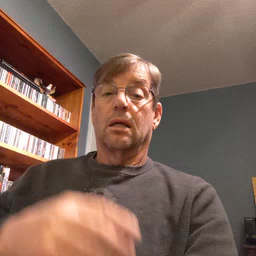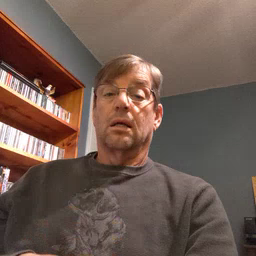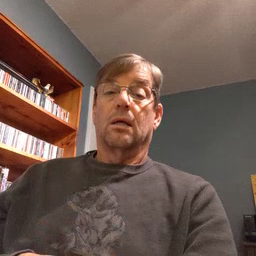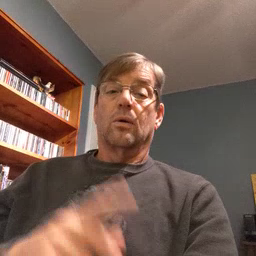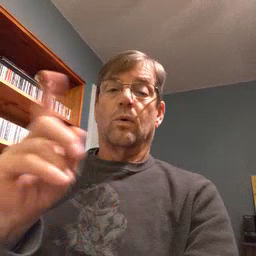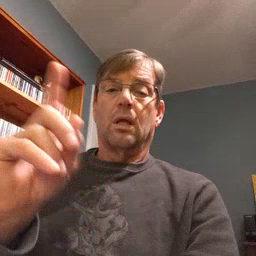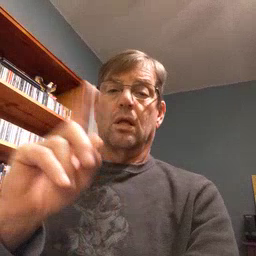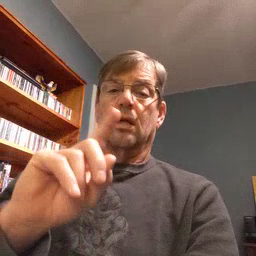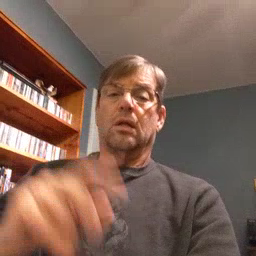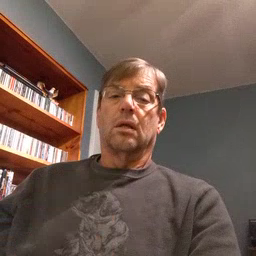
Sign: where